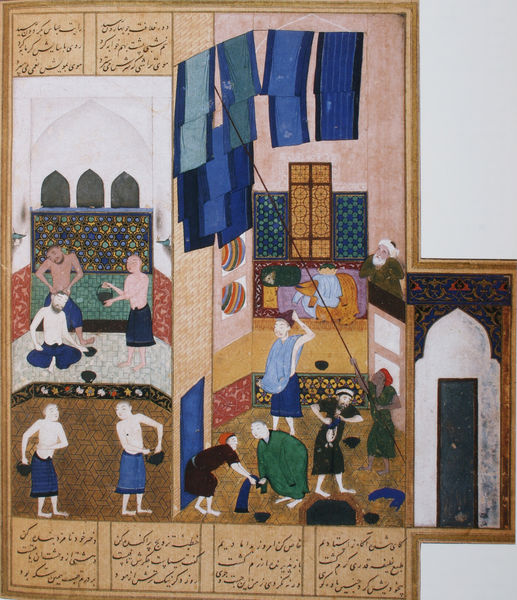
Titel: Harun al-Rashid und der Barbier
Künstler: (nicht gesichert)
Standort: London
Institution: British Library
Schlagwörter: blau, mann, nackt, wasser, weiß, baden, frauen, gelb, grün, menschen, ocker, wäsche, braun, bunt, fenster, frau, glas, hell, kleider, marmor, männer, orange, raum, schwarz, szene, tür, zeichnung, zimmer, gebäude, haus, rot, malerei, muster, rock, teppich, bart, wand, architektur, diener, kleidung, rahmen, schale, schüssel, stehen, bild, innenraum, gold, haare, interieur, stoffe, tücher, gewänder, innen, rosa, alltag, genre, umrandung, schalen, balkon, farbig, füße, schrift, papier, bogen, fahnen, trocknen, wäscheleine, röcke, stab, leine, farben, hof, türe, rand, kopftuch, ornamente, handtuch, handtücher, teppiche, schriftzeichen, bögen, bad, waschen, eingang, innenhof, buch, moschee, orient, orientalisch, religion, badend, reinigen, umrahmung, seite, fliesen, illustration, text, kachel, kacheln, mosaik, räume, buchdruck, buchseite, pergament, arabisch, türkisch, sklave, gedicht, stange, eimer, turban, miniatur, arabien, islam, mosaike, sklaven, letter, handschrift, ritual, anziehen, waschung, badeanstalt, buchmalerei, islamisch, iran, islamische kunst, mauren, waschhaus, mullah, bäder, hamam, massage, türkisches bad, badehaus, aktivitäten, hammam, massieren, wringen, arabische szene, männer im waschhaus, badhaus, haman, öffentliches bad, masseur, kopfmassage, fahnen handtücher, becher schale